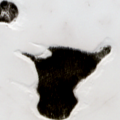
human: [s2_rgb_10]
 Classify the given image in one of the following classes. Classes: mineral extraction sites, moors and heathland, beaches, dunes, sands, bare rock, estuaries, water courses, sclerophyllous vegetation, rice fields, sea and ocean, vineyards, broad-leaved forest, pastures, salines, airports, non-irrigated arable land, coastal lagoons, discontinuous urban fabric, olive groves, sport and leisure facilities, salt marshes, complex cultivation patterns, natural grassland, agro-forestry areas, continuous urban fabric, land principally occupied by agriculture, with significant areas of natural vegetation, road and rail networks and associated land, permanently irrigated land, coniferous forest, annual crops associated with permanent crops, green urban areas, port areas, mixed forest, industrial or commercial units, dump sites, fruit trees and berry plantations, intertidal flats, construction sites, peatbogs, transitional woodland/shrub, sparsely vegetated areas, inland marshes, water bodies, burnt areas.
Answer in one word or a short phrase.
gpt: coniferous forest, water bodies